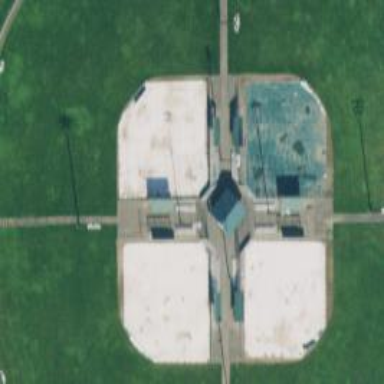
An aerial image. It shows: Sports centre dedicated to baseball and softball.